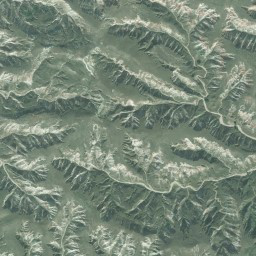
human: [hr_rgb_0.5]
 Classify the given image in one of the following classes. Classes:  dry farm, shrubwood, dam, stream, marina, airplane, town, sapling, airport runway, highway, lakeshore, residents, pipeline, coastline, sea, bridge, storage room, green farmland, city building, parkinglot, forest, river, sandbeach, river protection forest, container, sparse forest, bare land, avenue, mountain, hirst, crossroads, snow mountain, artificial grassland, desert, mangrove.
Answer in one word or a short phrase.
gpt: mountain